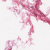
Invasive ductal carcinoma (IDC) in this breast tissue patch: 0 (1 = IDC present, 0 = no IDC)